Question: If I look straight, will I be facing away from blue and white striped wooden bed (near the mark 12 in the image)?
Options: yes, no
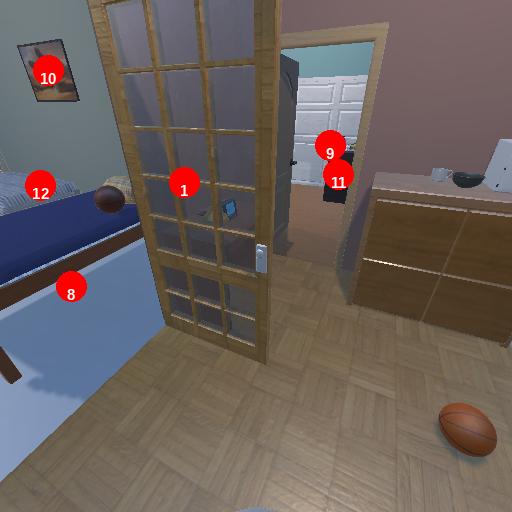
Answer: yes